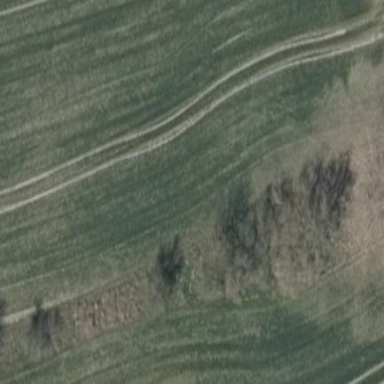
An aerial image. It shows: Broadleaved woodland area.